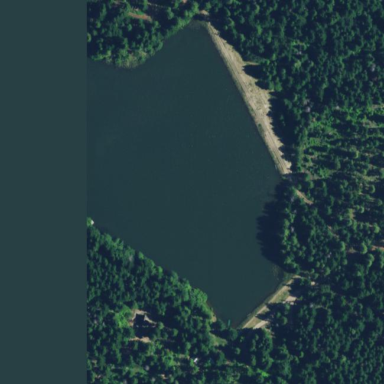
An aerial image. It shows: Reservoir of water.